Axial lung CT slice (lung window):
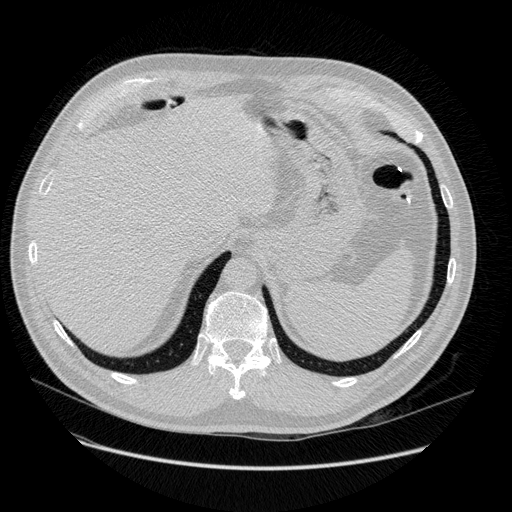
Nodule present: no